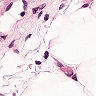
Metastatic tissue present: no